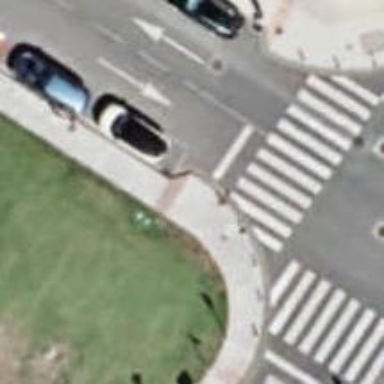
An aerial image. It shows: Bollard.